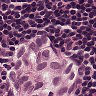
Metastatic tissue present: yes